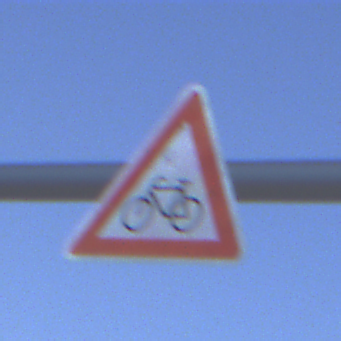
Verkehrszeichen: RadverkehrRechts
Umgebung: Outdoor, Nature
Tageszeit: MorningAfternoon
Wetter: Clear
Licht: Natural
Jahreszeit: NotSpecified
Kontrast: HighContrast